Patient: sex M, age 37
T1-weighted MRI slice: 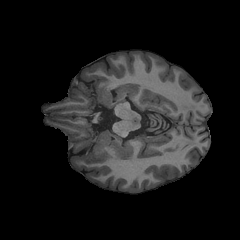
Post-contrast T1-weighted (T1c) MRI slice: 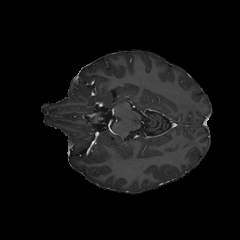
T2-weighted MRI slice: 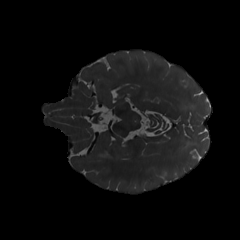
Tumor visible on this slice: yes
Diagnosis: Astrocytoma, IDH-mutant
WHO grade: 4